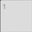
Piece: xx